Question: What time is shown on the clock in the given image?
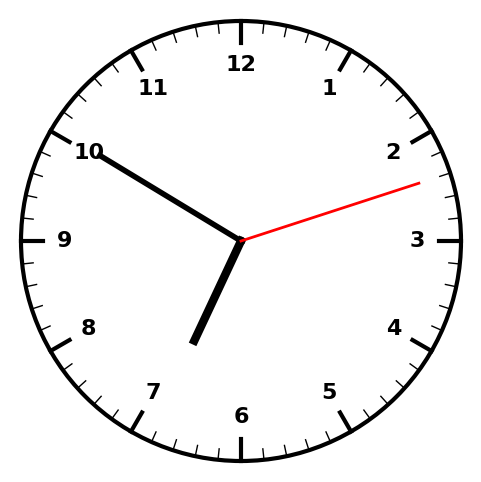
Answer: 06:50:12